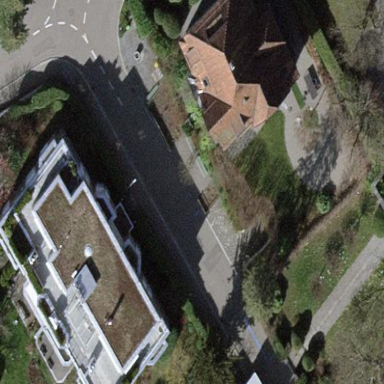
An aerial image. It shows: Detached building.